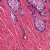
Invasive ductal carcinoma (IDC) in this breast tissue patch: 0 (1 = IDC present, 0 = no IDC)